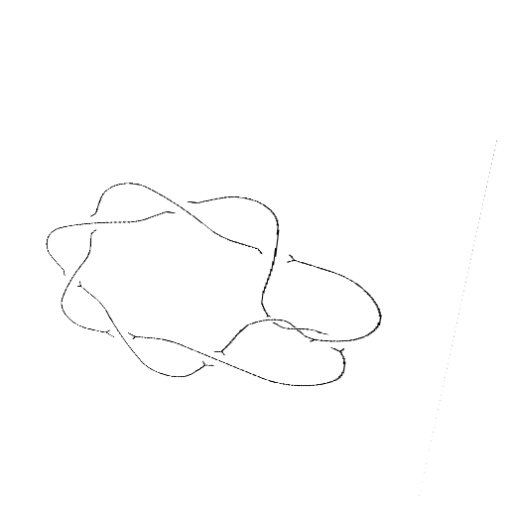
Crossing number: 9